Current action and preconditions to check: trajectory_clear

Your task: For each precondition in the list above, predict whether it will hold at this action.

Consider the current scene as observed from the mobile robot's camera, and analyze the predicted future states of all dynamic agents (e.g., people, animals, vehicles, or any moving entities) within the NEXT SECOND.

IMPORTANT: Only answer "very likely" if you are absolutely certain—based on strong, clear evidence—that a dynamic agent will violate the precondition in the predicted future state. Do NOT answer "very likely" for unlikely, ambiguous, or low-probability risks.

Ask yourself for each precondition: Is there a high probability, with clear and convincing evidence, that the predicted future states of any dynamic agent will interfere with the predicted future state of the currently executing action within the NEXT SECOND, causing that precondition to fail?

Assess the risk level based on these predictions. Use "likely" or "very likely" if motions create a clear risk of interference.

Use "neutral" or "improbable" if agents are nearby but their predicted paths are clearly diverging or non-conflicting.

Failure Risk Categories: "very improbable", "improbable", "neutral", "likely", "very likely"

Answer Format: Output ONLY the probability_of_failure value from these categories: "very improbable", "improbable", "neutral", "likely", "very likely"

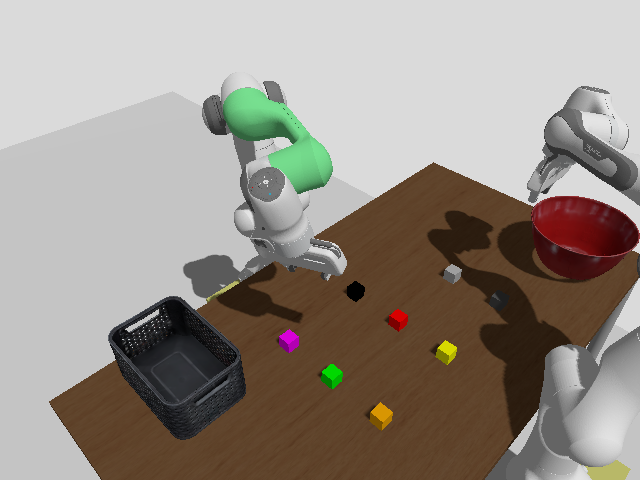

Answer: very improbable